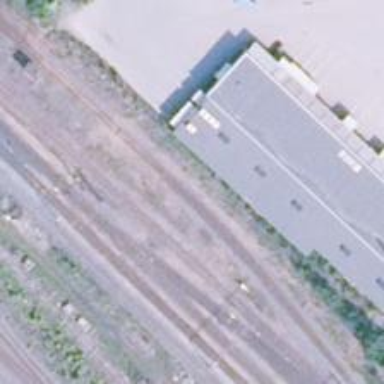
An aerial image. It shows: Disused railway.